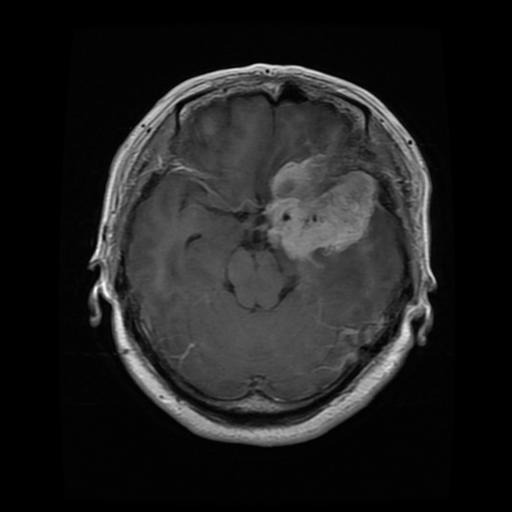
Label: meningioma